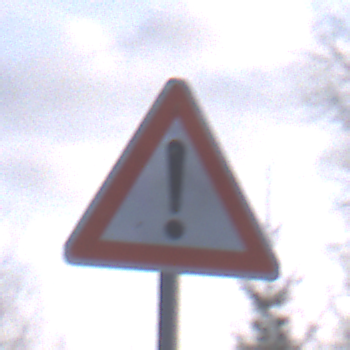
Verkehrszeichen: Gefahrenstelle
Umgebung: Outdoor, Nature
Tageszeit: MorningAfternoon
Wetter: PartlyCloudy
Licht: Natural
Jahreszeit: NotSpecified
Kontrast: HighContrast